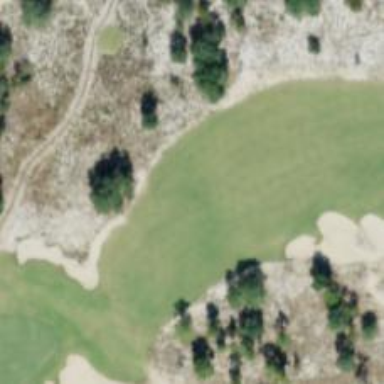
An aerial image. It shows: Golf hole.